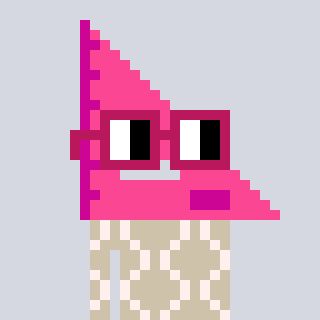
a pixel art character with square dark red glasses, a squadron ruler-shaped head and a bege-colored body on a cool background